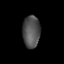
Tissue: lung
Cell type: Epithelial cells
Senescence score: 0.158
Nuclear area (px): 552
Mean DAPI intensity: 80.156